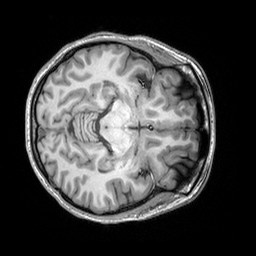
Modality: T1w
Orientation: axial
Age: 25
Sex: female
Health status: healthy
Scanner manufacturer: siemens
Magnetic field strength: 3 T
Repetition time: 2.3 s
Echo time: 0.00303 s